Aerial crown-view tile of a tropical tree (Barro Colorado Island, Panama), acquired 20240611:
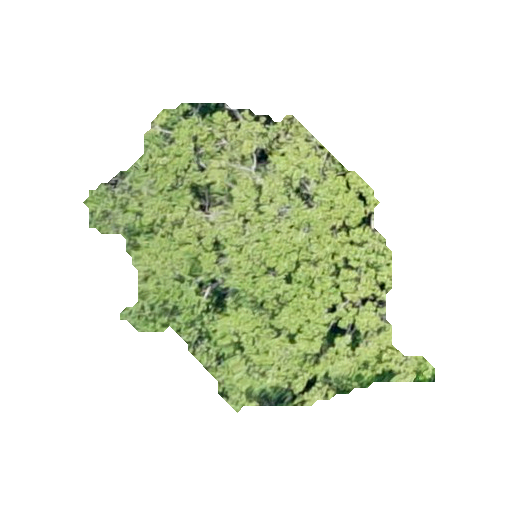
Species: Luehea seemannii
GBIF accepted scientific name: Luehea seemannii
Crown area: 103.352 m²